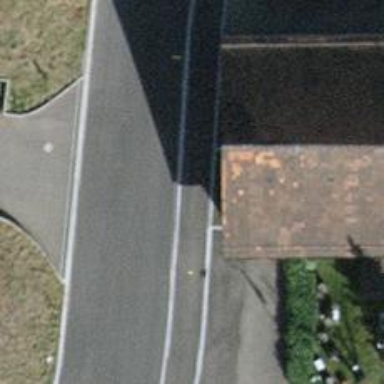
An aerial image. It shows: Bus stop with platform for public transport.